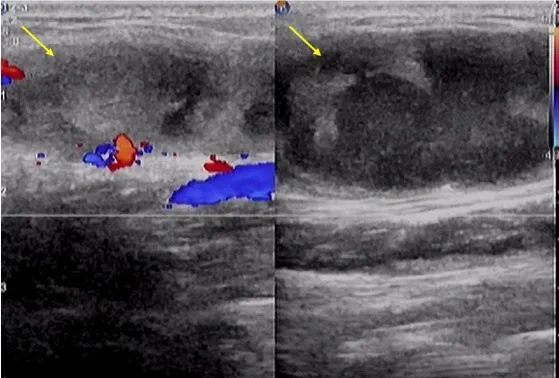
Ultrasonography reveals an irregular mass (arrows) with unclear edge.
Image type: radiology (ultrasound)